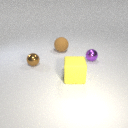
small brown metal sphere in front of large brown rubber sphere